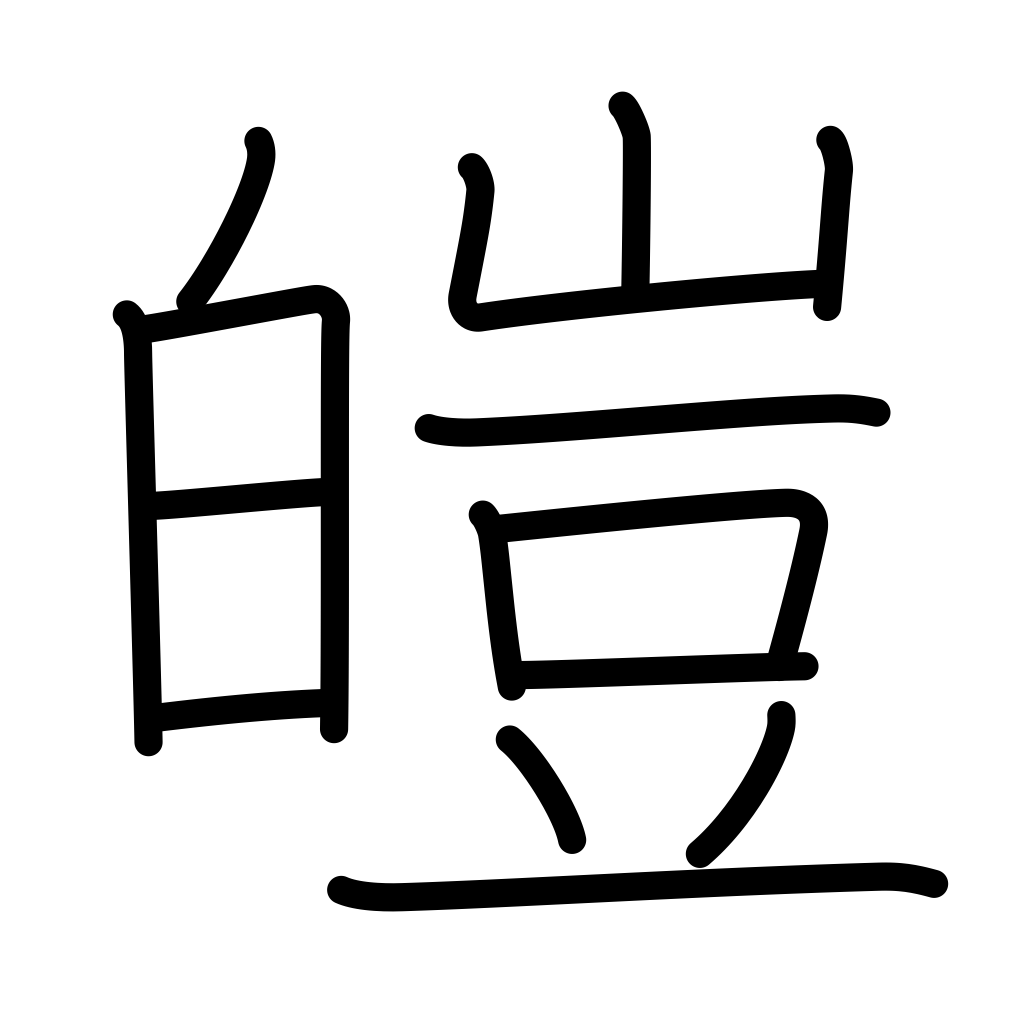
Meaning: white